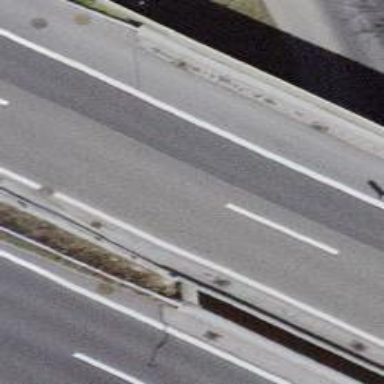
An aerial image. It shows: Asphalt bridge over motorway.